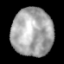
Tissue: lung
Cell type: T cells
Senescence score: 0.2297
Nuclear area (px): 1951
Mean DAPI intensity: 166.872